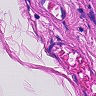
Metastatic tissue present: no